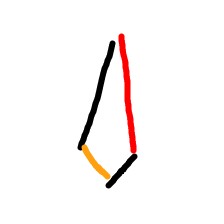
Shape: kite